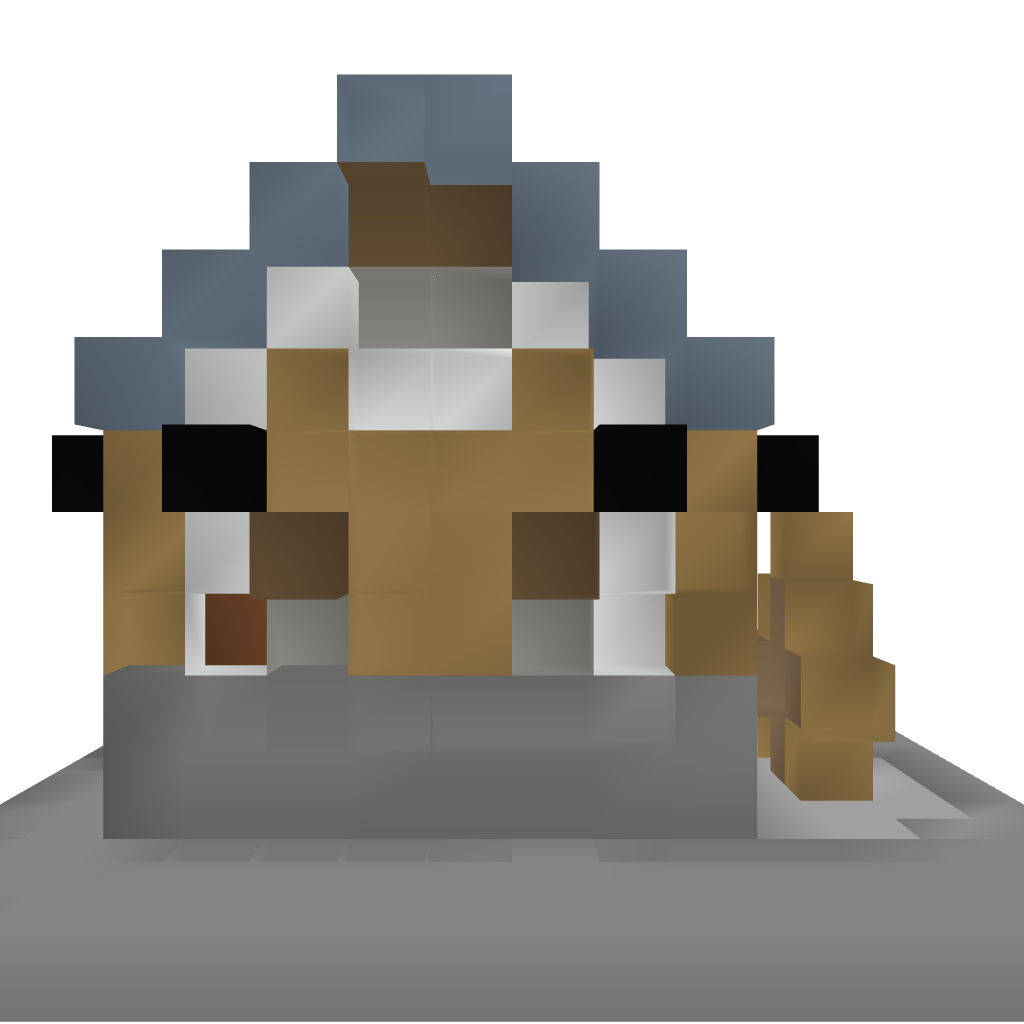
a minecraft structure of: Watermill